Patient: sex M, age 51
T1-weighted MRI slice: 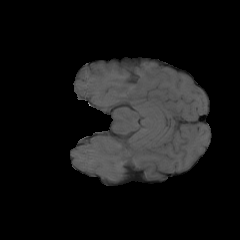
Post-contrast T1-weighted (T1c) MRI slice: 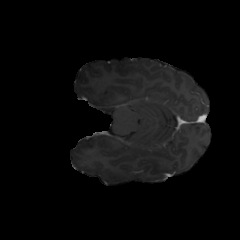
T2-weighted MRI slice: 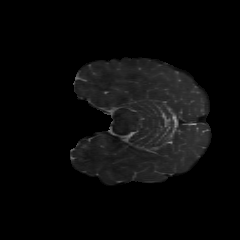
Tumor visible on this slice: no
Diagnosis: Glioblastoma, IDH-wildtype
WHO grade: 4